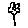
Label: flower